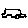
Label: car